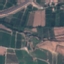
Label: PermanentCrop